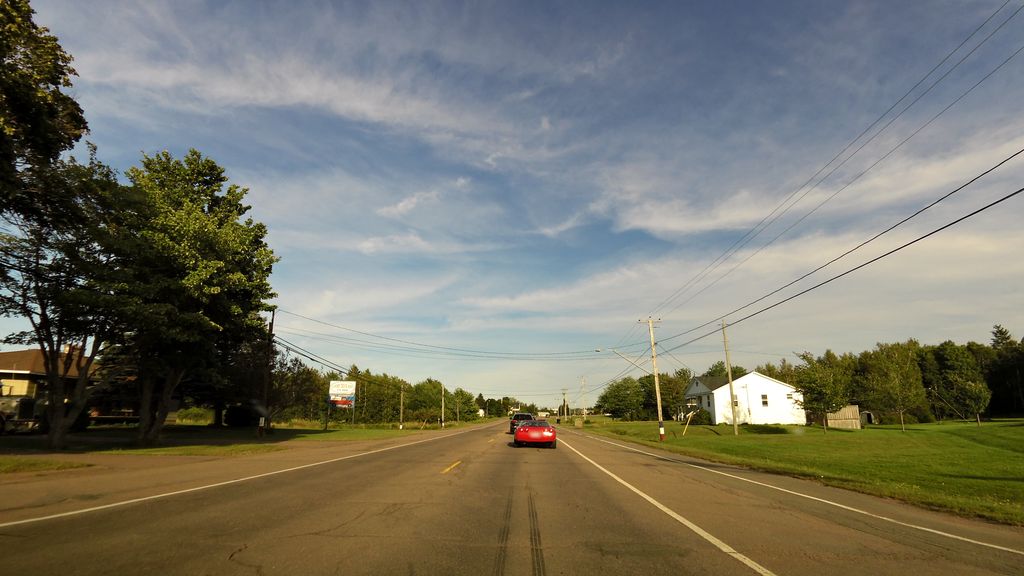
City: charlottetown